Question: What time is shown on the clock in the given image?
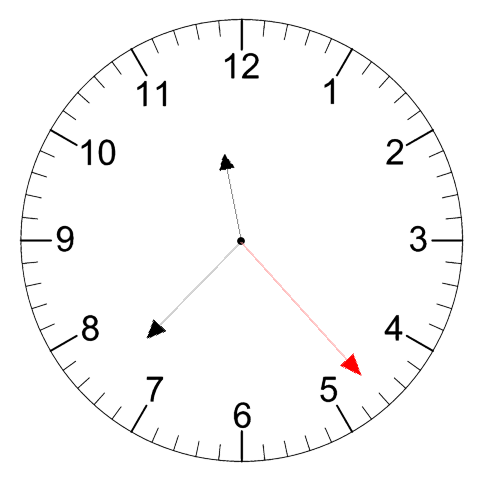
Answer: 11:37:23